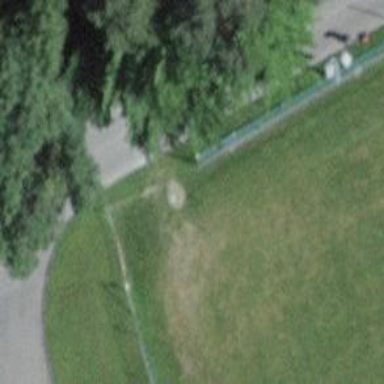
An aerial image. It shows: Fence is in the image.